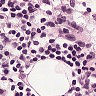
Metastatic tissue present: no